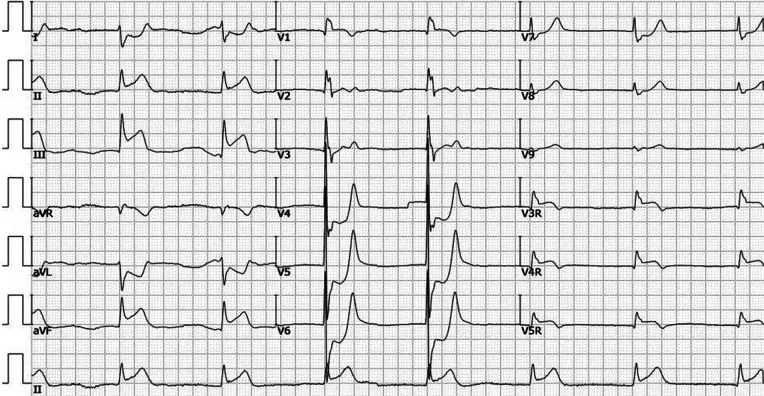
ECG in the ER before the coronary angiogram. ECG showing AF, complete heart block, junctional escape rhythm, and ST-segment elevation in leads II, III, aVF, and V3R-V5R.
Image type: electrography (ekg)